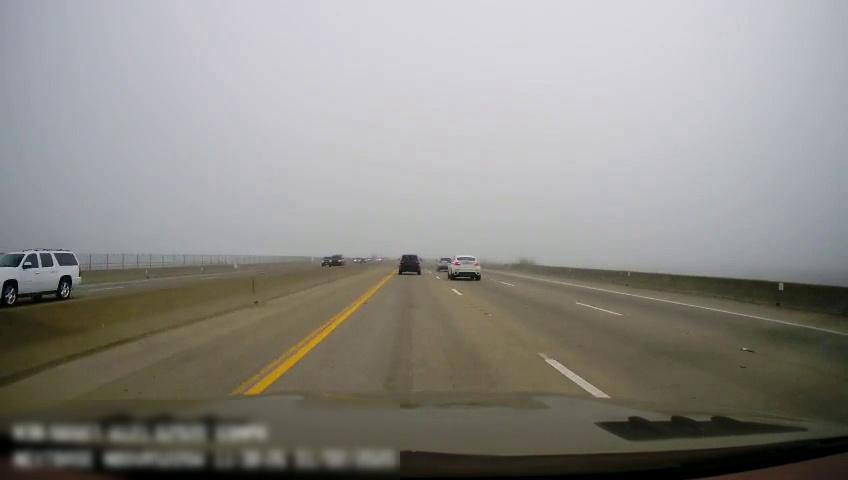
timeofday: Day
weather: Cloudy
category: Drivable Space
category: Drivable Space
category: Vehicles | SUV
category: Vehicles | SUV
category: Vehicles | SUV
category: Vehicles | SUV
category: Vehicles | SUV
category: Vehicles | SUV
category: Lanes | Current Lane
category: Lanes | Current Lane
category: Lanes | Alternate Lane
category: Lanes | Alternate Lane
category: Lanes | Alternate Lane
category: Lanes | Opposite Lane
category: Lanes | Opposite Lane